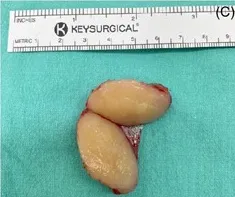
(C) Cut surface of the tumor showing an inhomogeneous white-tan appearance.
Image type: medical_photograph (other_medical_photograph)